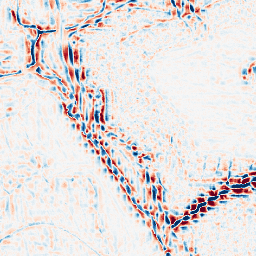
Category: wavelet
Decomposition family: wavelet_reverse_biorthogonal
Decomposition parameters: wavelet: rbio4.4
level: 3
Upsampling method: bicubic_16x
Upsampling parameters: scale: 16
Upsampling scale: 16